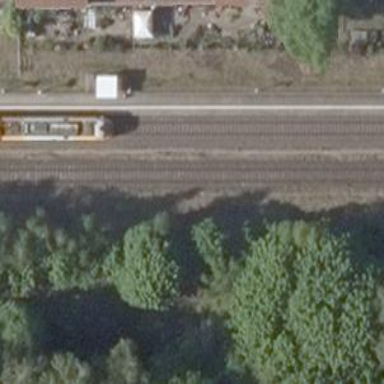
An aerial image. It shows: Public transport stop position along the railway.